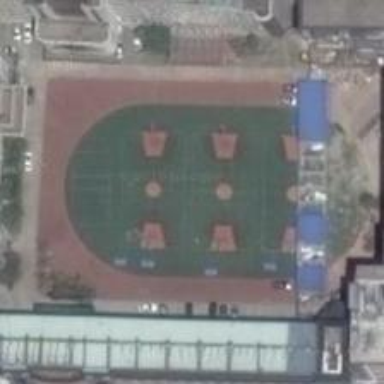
What is behind the main building is a playground which made up of three basketball courts .